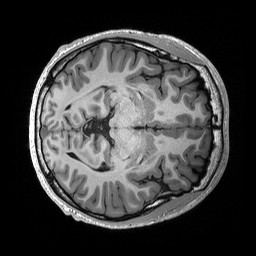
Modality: T1w
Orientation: axial
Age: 23
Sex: male
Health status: healthy
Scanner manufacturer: siemens
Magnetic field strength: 3 T
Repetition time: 2.53 s
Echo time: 0.00227 s